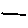
Label: line